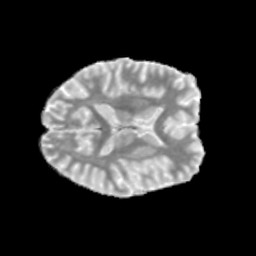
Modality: MD
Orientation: axial
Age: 24
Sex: female
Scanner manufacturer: siemens
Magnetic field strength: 3 T
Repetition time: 3.23 s
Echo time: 0.0892 s